Question: I have this line of code to take screenshot of uiview:
'''
- (UIImage *)imageWithView:(UIView *)view {
UIImage *viewImage = nil;
float height;
UIDeviceOrientation orientation = [[UIDevice currentDevice] orientation];
if(orientation == UIDeviceOrientationLandscapeLeft || orientation == UIDeviceOrientationLandscapeRight){
height = view.frame.size.height;
}else{
height = 730;
}
UIGraphicsBeginImageContextWithOptions(CGSizeMake(view.frame.size.width, height), YES, 0.0);
[view drawViewHierarchyInRect:CGRectMake(0, -60, view.bounds.size.width, height) afterScreenUpdates:YES];
viewImage = UIGraphicsGetImageFromCurrentImageContext();
UIGraphicsEndImageContext();
return viewImage;
}
'''
... in this uiview is UIWebView.
This '- (UIImage *)imageWithView:(UIView *)view' method I call in everytime uiwebview finish load. And there's is my problem: When I open some small webpages like google it method takes some kb of memory, but when I open something biger like bbc, cnn, yahoo or stackoverflow, it can take up to 80mb memory usage.
There is snapshoot of instrument when cnn.com was opened.

After few seconds it realeses, but I don't want that big memory usage, because you might imagine, how useless becomes uiwebview in these seconds.
So, what is your suggestions, how to take screenshoot of uiwebview, without so big memory usage, I don't even need this 'uiimage' in good quality, because I put it in 120*80 'uiimageview' in one of the screen corners.
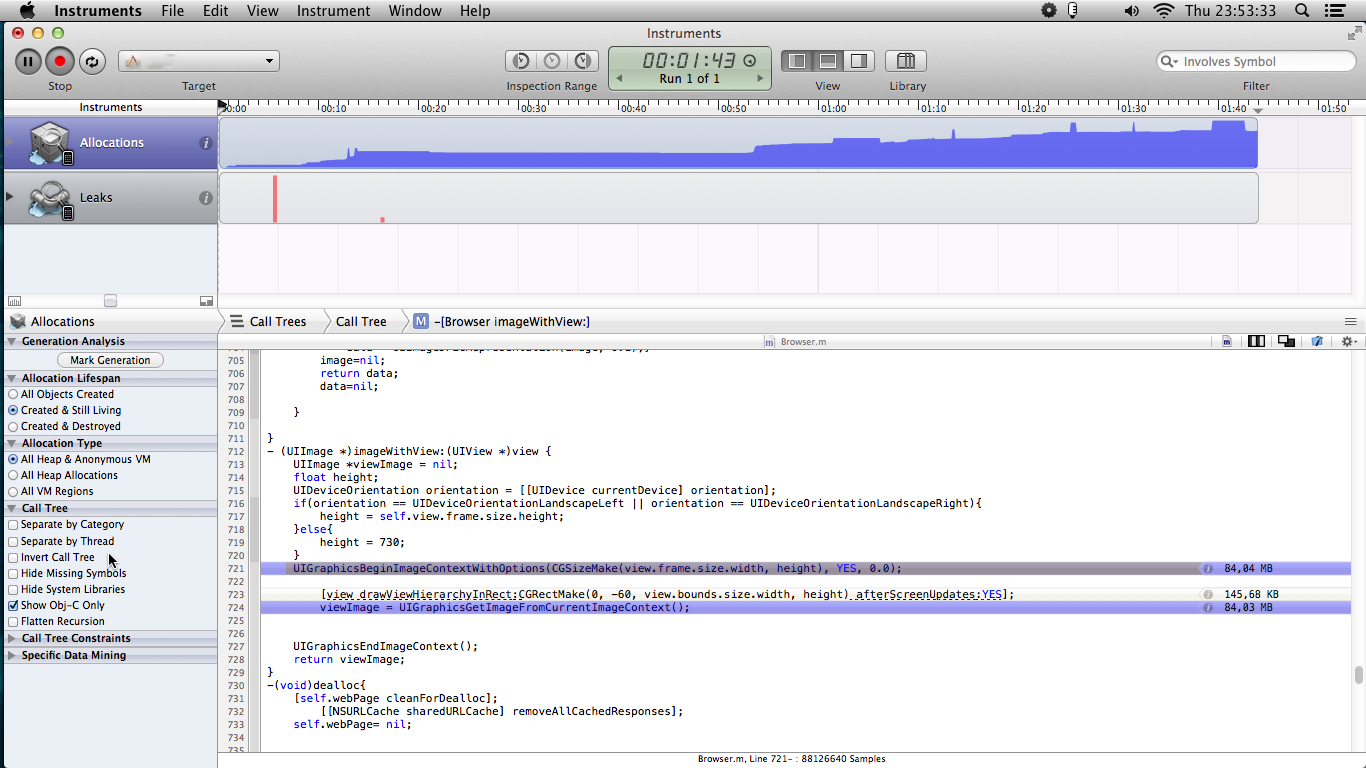
Answer: The last parameter in UIGraphicsBeginImageContextWithOptions is scale. If you know you only need a low resolution rendering of the web view, try setting a value for scale less than 1.0.
'''
UIGraphicsBeginImageContextWithOptions(CGSizeMake(view.frame.size.width, height), YES, 0.2);
'''